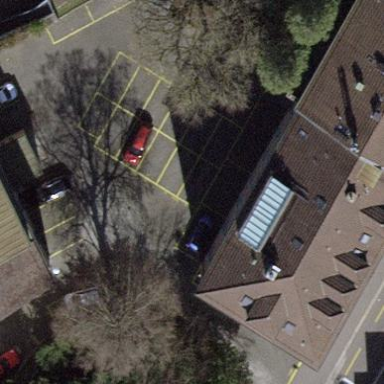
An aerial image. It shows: Building with tiled roof. The roof has side hipped shape facing south.